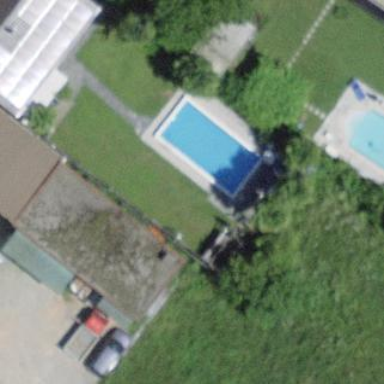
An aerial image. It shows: Swimming pool located in leisure land.